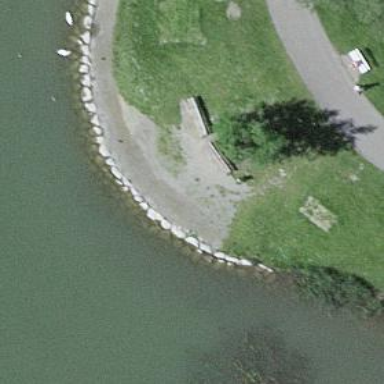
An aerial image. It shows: Bench.